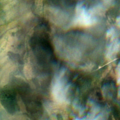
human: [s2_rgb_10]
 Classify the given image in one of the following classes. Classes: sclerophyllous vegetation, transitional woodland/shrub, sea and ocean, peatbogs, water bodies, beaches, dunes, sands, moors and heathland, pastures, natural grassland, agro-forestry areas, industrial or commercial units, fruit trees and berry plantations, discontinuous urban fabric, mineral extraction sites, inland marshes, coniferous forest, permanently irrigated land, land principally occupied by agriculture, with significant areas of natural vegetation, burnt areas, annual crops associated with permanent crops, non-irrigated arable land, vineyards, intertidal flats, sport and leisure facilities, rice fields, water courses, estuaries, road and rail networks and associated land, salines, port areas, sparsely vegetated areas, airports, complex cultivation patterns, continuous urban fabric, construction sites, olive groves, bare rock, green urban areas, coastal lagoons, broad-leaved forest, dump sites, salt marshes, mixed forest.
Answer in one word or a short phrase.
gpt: coniferous forest, transitional woodland/shrub, peatbogs